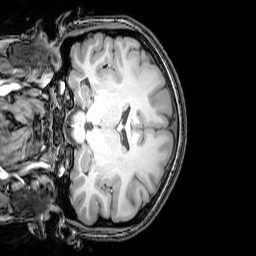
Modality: T1w
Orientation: coronal
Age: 25
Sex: female
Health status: healthy
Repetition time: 0.081 s
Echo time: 0.037 s